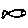
Label: fish